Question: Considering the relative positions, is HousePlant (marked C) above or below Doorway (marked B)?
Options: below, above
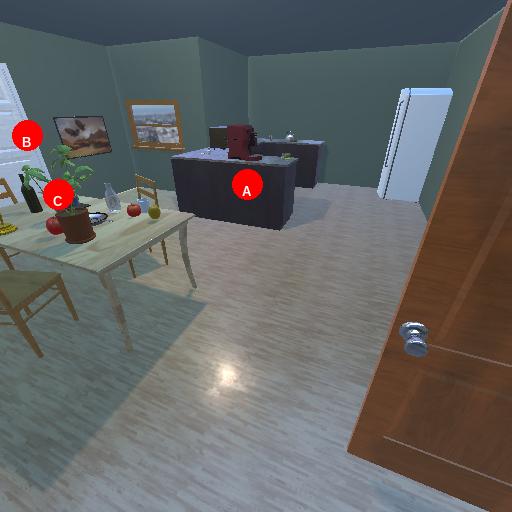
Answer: below